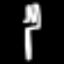
Label: fork